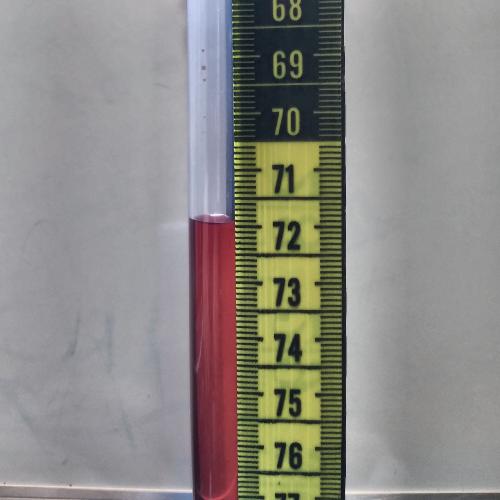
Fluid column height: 71.9 cm